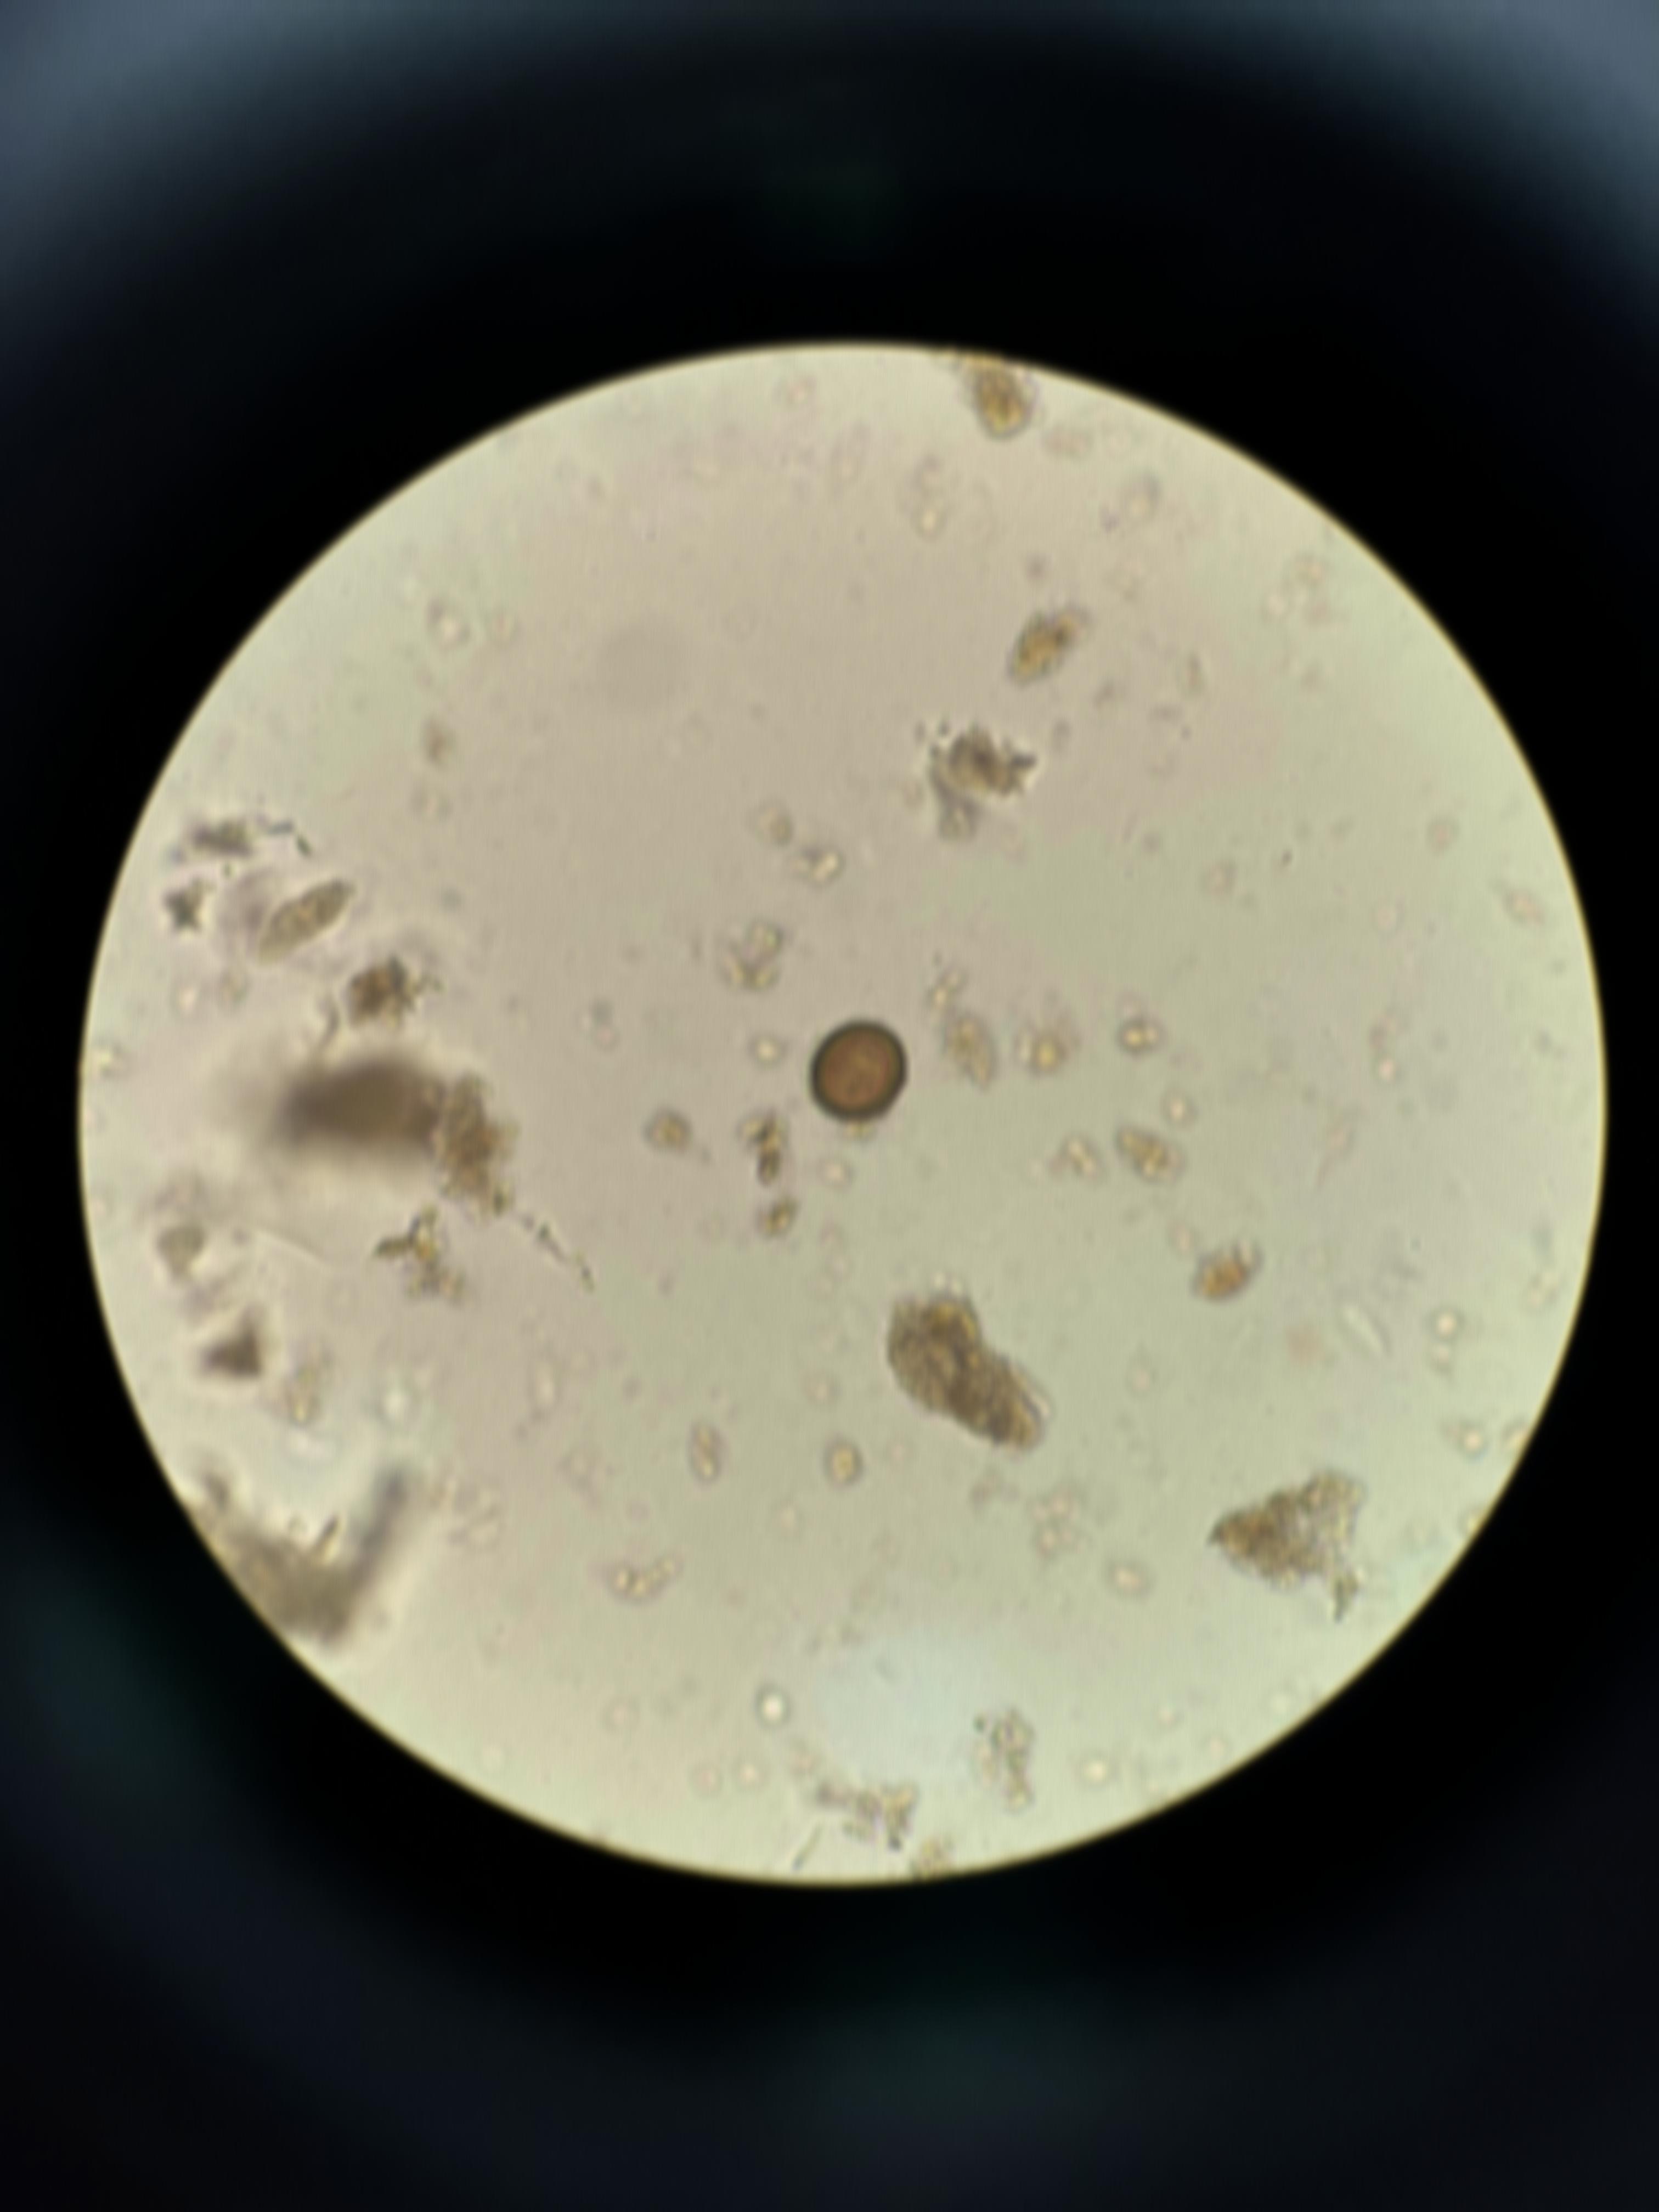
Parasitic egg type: Taenia spp. egg